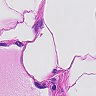
Metastatic tissue present: no